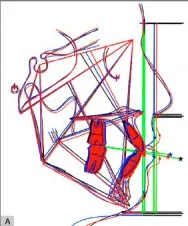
Pretreatment (black), post-TAD-Haas RPE and facemask treatment (blue) and post-treatment (red) cephalometric tracings superimpositions:. Superimposed on the sella-nasion plane at sella.
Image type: radiology (x_ray)